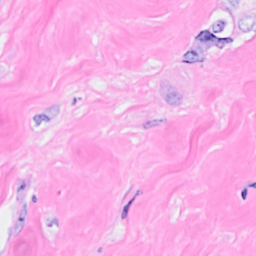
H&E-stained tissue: Breast